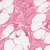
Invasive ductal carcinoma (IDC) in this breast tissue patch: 0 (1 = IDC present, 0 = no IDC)